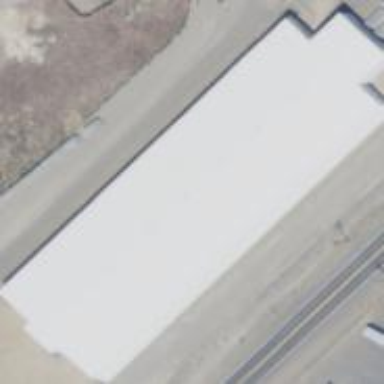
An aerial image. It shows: Warehouse.